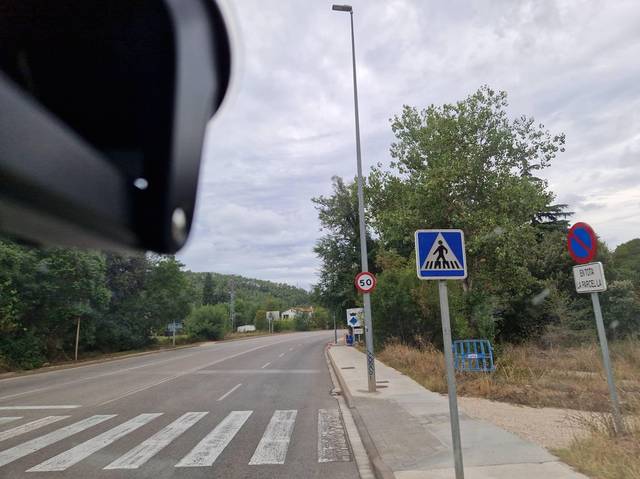
Region: Spain
Coordinates: 42.0, 2.817